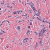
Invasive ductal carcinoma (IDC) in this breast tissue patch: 1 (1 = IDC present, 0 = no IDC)